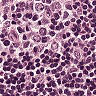
Metastatic tissue present: no